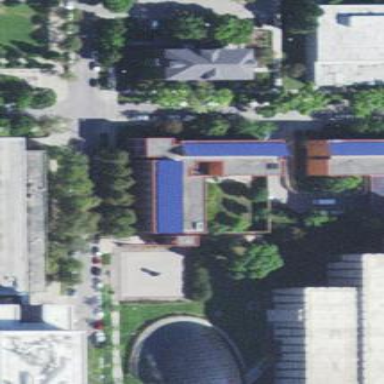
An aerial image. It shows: Dormitory building.